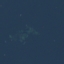
Land use / land cover: SeaLake